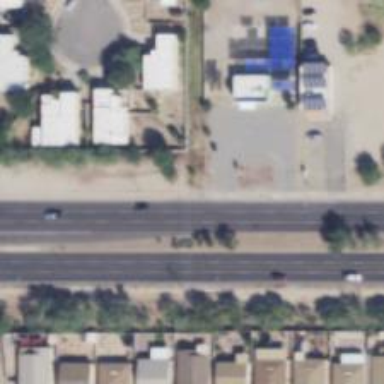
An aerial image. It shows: Alley classified as service road.